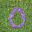
Label: 0